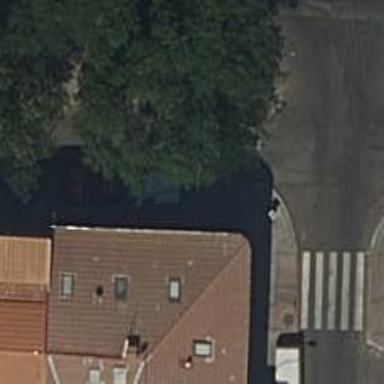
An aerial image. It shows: Uncontrolled crossing on the road.